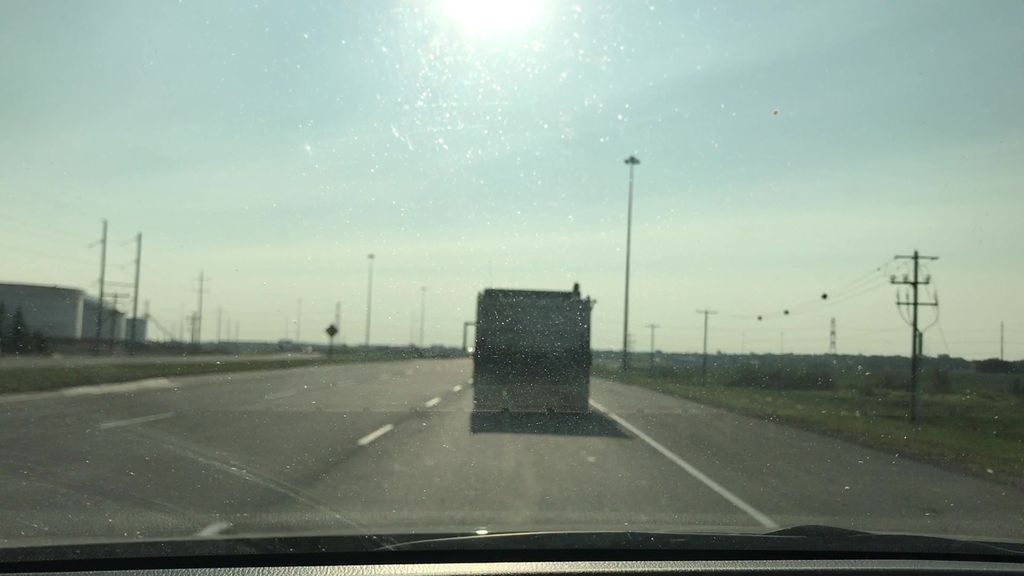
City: edmonton